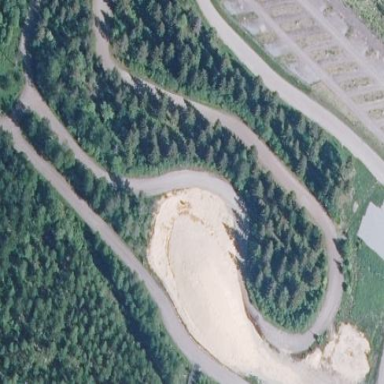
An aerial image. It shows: Nordic path groomed for classic and skating techniques.